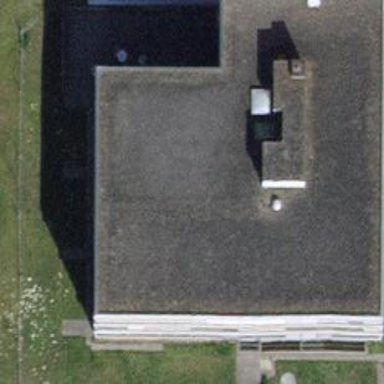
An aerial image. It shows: Office building with flat roof.